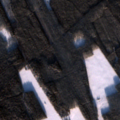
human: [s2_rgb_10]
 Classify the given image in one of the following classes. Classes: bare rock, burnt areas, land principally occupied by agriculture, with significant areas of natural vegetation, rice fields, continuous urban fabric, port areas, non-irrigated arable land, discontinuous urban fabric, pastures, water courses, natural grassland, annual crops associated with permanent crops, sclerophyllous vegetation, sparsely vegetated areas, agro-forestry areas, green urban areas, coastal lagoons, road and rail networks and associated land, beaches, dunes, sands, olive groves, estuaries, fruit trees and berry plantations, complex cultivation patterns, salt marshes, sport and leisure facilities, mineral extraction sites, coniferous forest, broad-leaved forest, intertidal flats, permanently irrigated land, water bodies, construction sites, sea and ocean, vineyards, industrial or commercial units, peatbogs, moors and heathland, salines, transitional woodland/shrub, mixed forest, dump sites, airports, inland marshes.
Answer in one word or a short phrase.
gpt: coniferous forest, mixed forest